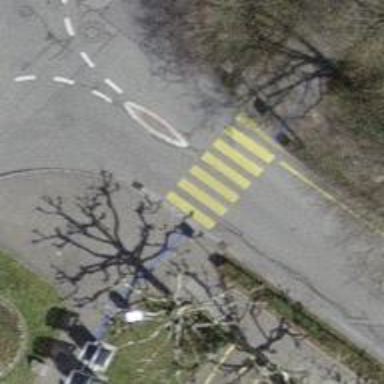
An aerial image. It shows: Zebra crossing on the road.